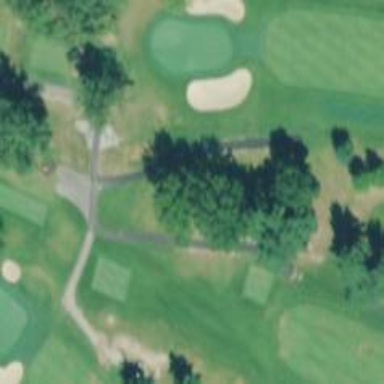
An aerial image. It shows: Golf cartpath that is also road path.